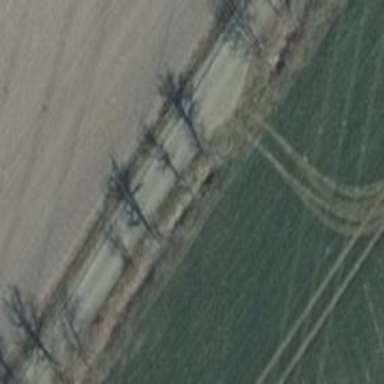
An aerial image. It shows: Avenue of trees.